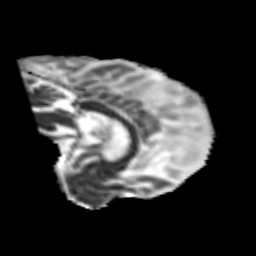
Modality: MD
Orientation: sagittal
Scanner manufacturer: siemens
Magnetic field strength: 3 T
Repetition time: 6.8 s
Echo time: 0.093 s